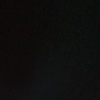
Label: space